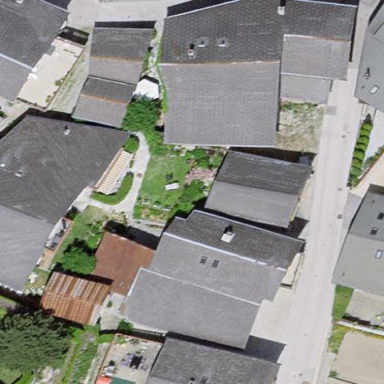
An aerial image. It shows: Simple house.